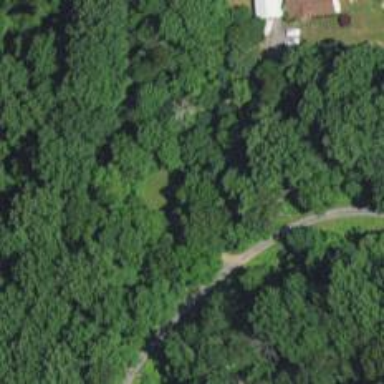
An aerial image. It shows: Driveway leading to service road.